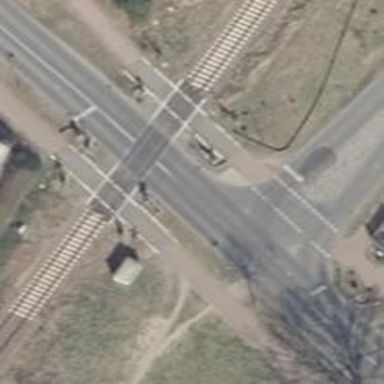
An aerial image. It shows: Level railway crossing with flashing lights. The barrier at the crossing is of the double half type.